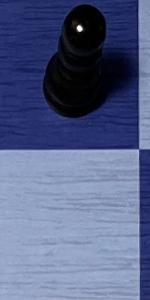
Label: Empty